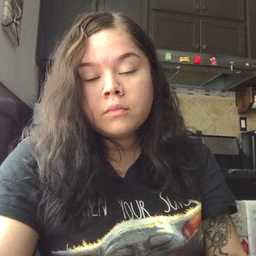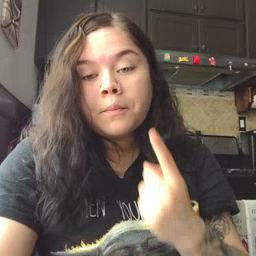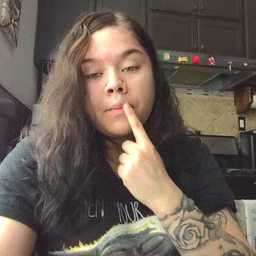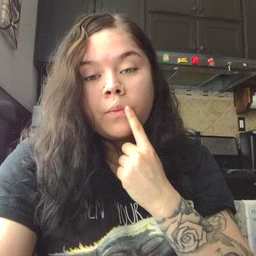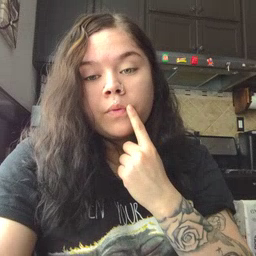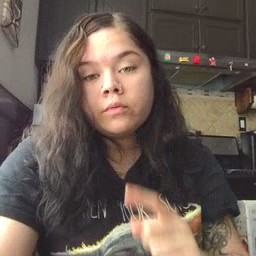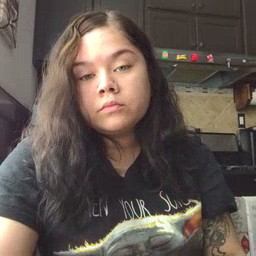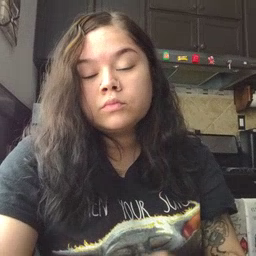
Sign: mouth